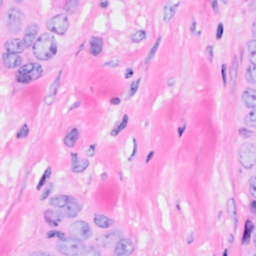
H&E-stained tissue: Breast